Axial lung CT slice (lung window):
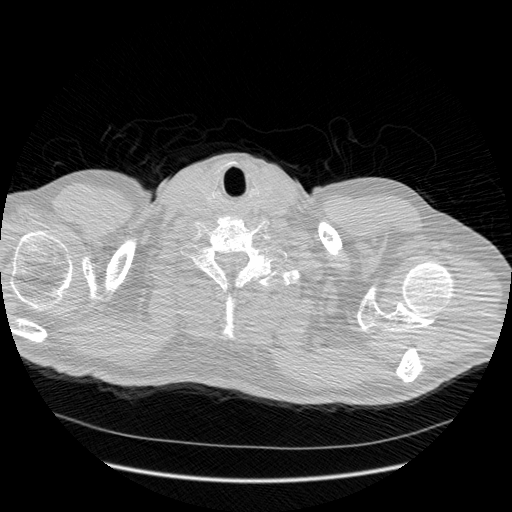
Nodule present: no